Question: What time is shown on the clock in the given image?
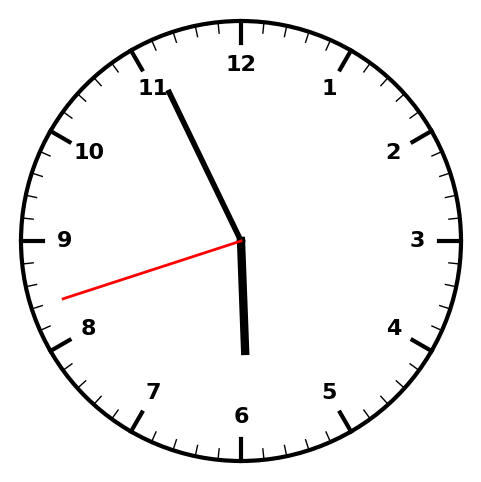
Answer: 05:55:42